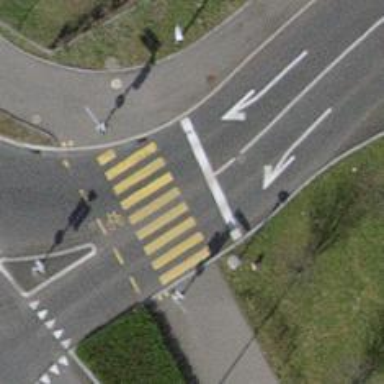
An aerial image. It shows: Road with traffic signals.